Interaction volume radius: 10 \u00c5
Interaction volume height: 10 \u00c5
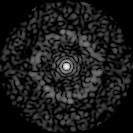
Disorder parameter: 0.8537